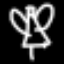
Label: angel